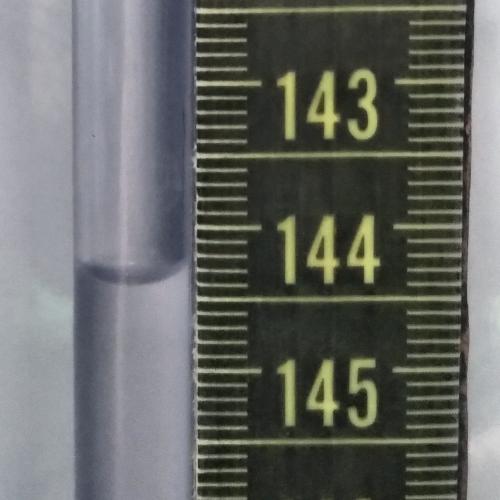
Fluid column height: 144.3 cm